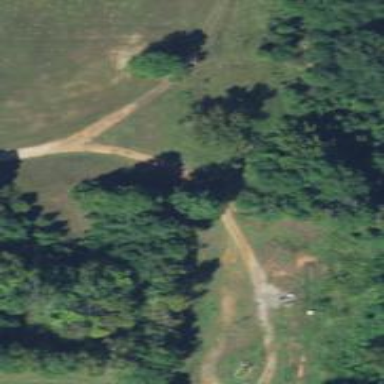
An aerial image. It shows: Driveway.